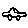
Label: car